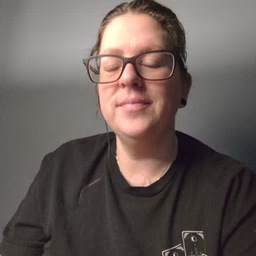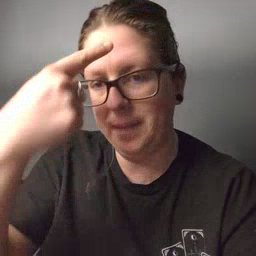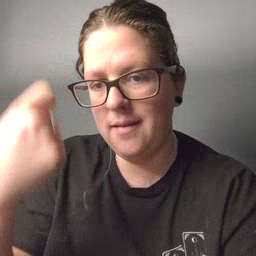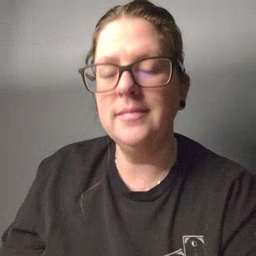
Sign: because